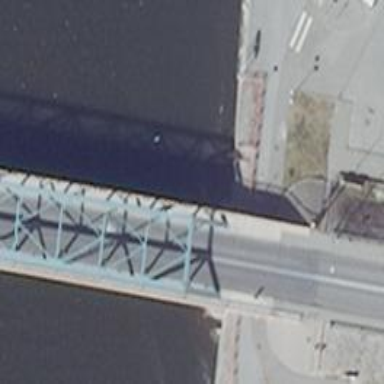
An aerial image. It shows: Concrete sidewalk on movable lift bridge.